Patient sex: M
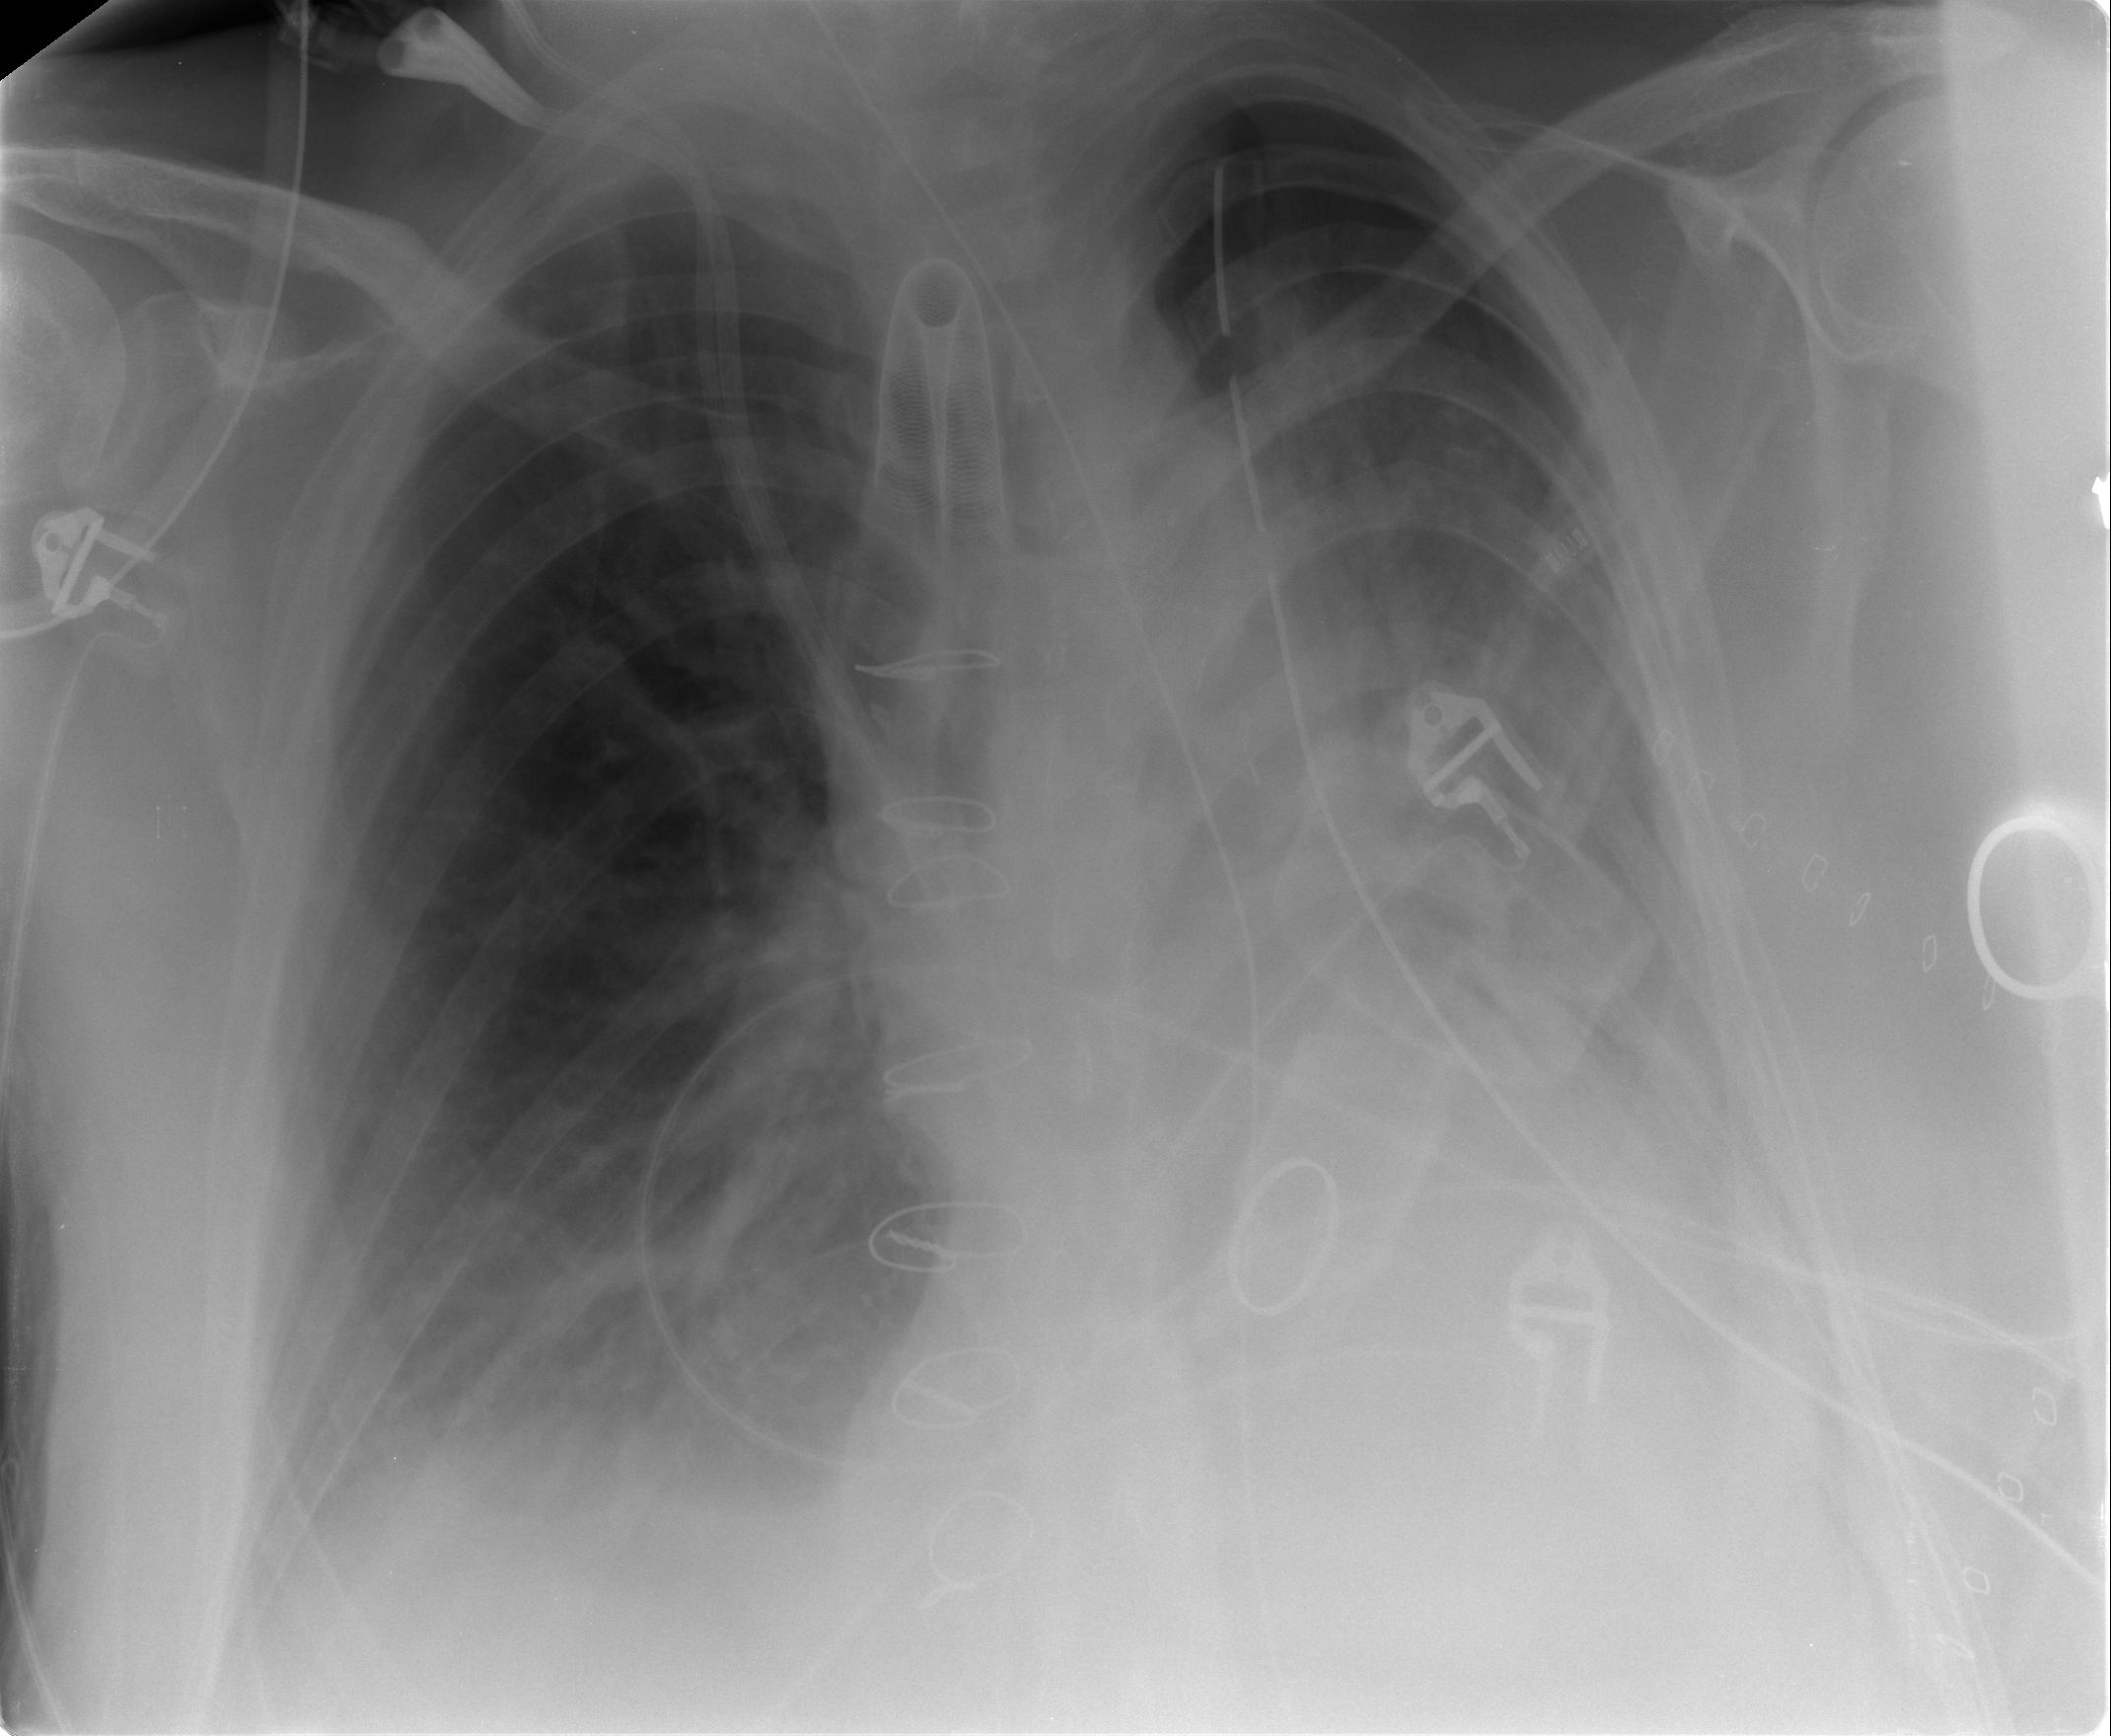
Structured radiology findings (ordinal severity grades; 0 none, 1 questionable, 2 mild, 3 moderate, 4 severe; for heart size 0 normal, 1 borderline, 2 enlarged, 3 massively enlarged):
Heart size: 0
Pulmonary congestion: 0
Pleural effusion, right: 2
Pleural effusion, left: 3
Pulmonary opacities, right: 0
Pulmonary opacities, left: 1
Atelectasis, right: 2
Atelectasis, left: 2